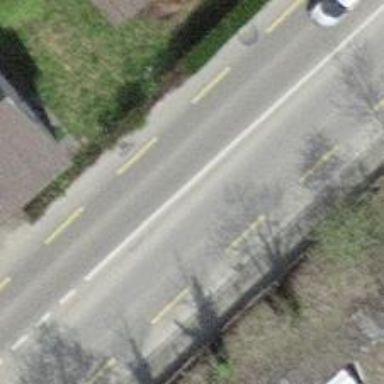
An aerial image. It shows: Primary highway with designated cycle lane.